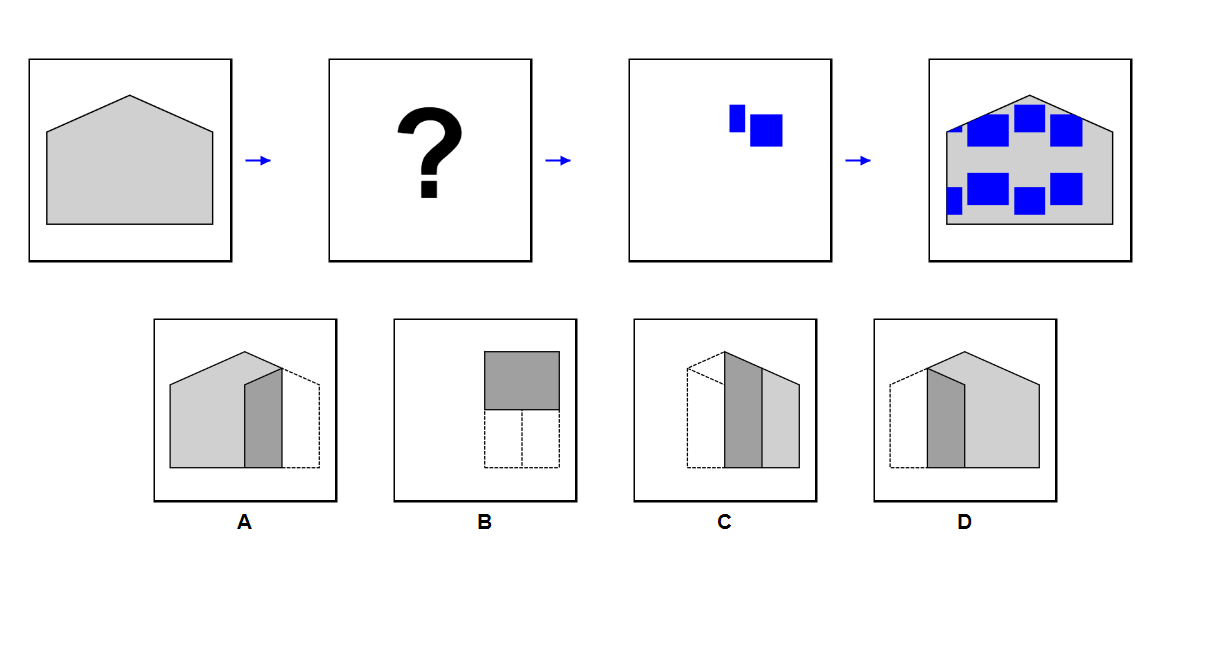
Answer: A